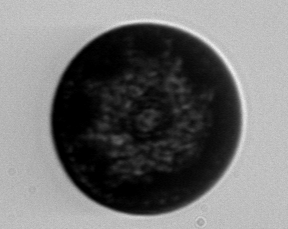
Label: Coscinodiscus